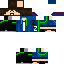
A male human skin with medium skin, wearing brown long hair dressed in a blue hoodie and black pants, featuring a closed mouth.